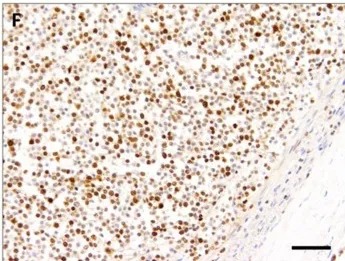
Spinal cord, cat. High proliferation activity was demonstrated with positive nuclear staining for Ki-67 (F). Scale bars: 50 mum.
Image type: pathology (immunostaining)